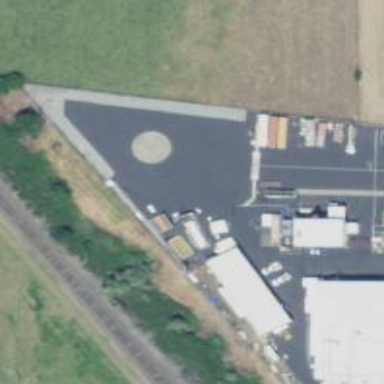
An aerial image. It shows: Image showing helipad at airport.